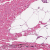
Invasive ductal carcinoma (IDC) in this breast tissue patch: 0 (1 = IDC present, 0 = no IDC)